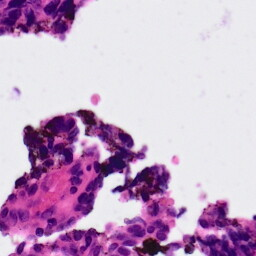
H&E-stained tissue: Ovarian